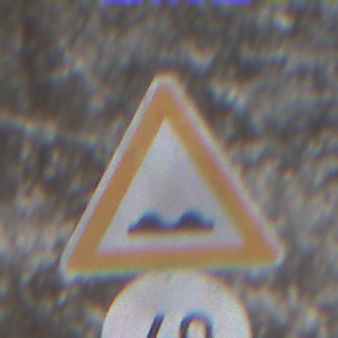
Verkehrszeichen: UnebeneFahrbahn
Zusatzzeichen unten: Geschwindigkeit40
Umgebung: Outdoor, Nature
Tageszeit: MorningAfternoon
Wetter: PartlyCloudy
Licht: Natural
Jahreszeit: Winter
Kontrast: HighContrast